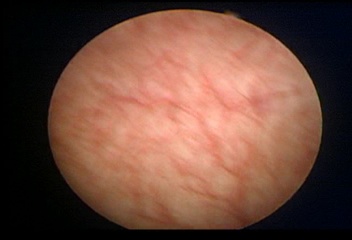
Modality: WLC
Class: Normal mucosa
Bladder cancer association: No